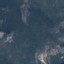
Land use / land cover class: HerbaceousVegetation